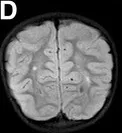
A-f: MRI imaging of the brain of this patient. D; Coronal T2W section showing white matter abnormalities in the bilateral occipital lobe.
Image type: radiology (mri)